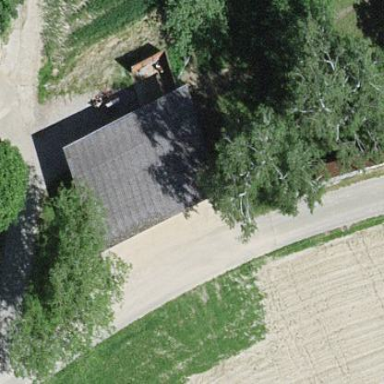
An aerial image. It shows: Barn.